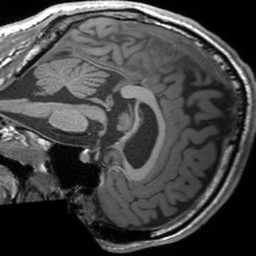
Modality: T1w
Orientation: sagittal
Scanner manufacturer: siemens
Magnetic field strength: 3 T
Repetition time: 1.54 s
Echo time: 0.00234 s